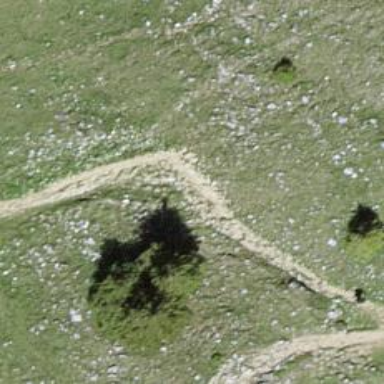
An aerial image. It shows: Rocky path.